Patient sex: F
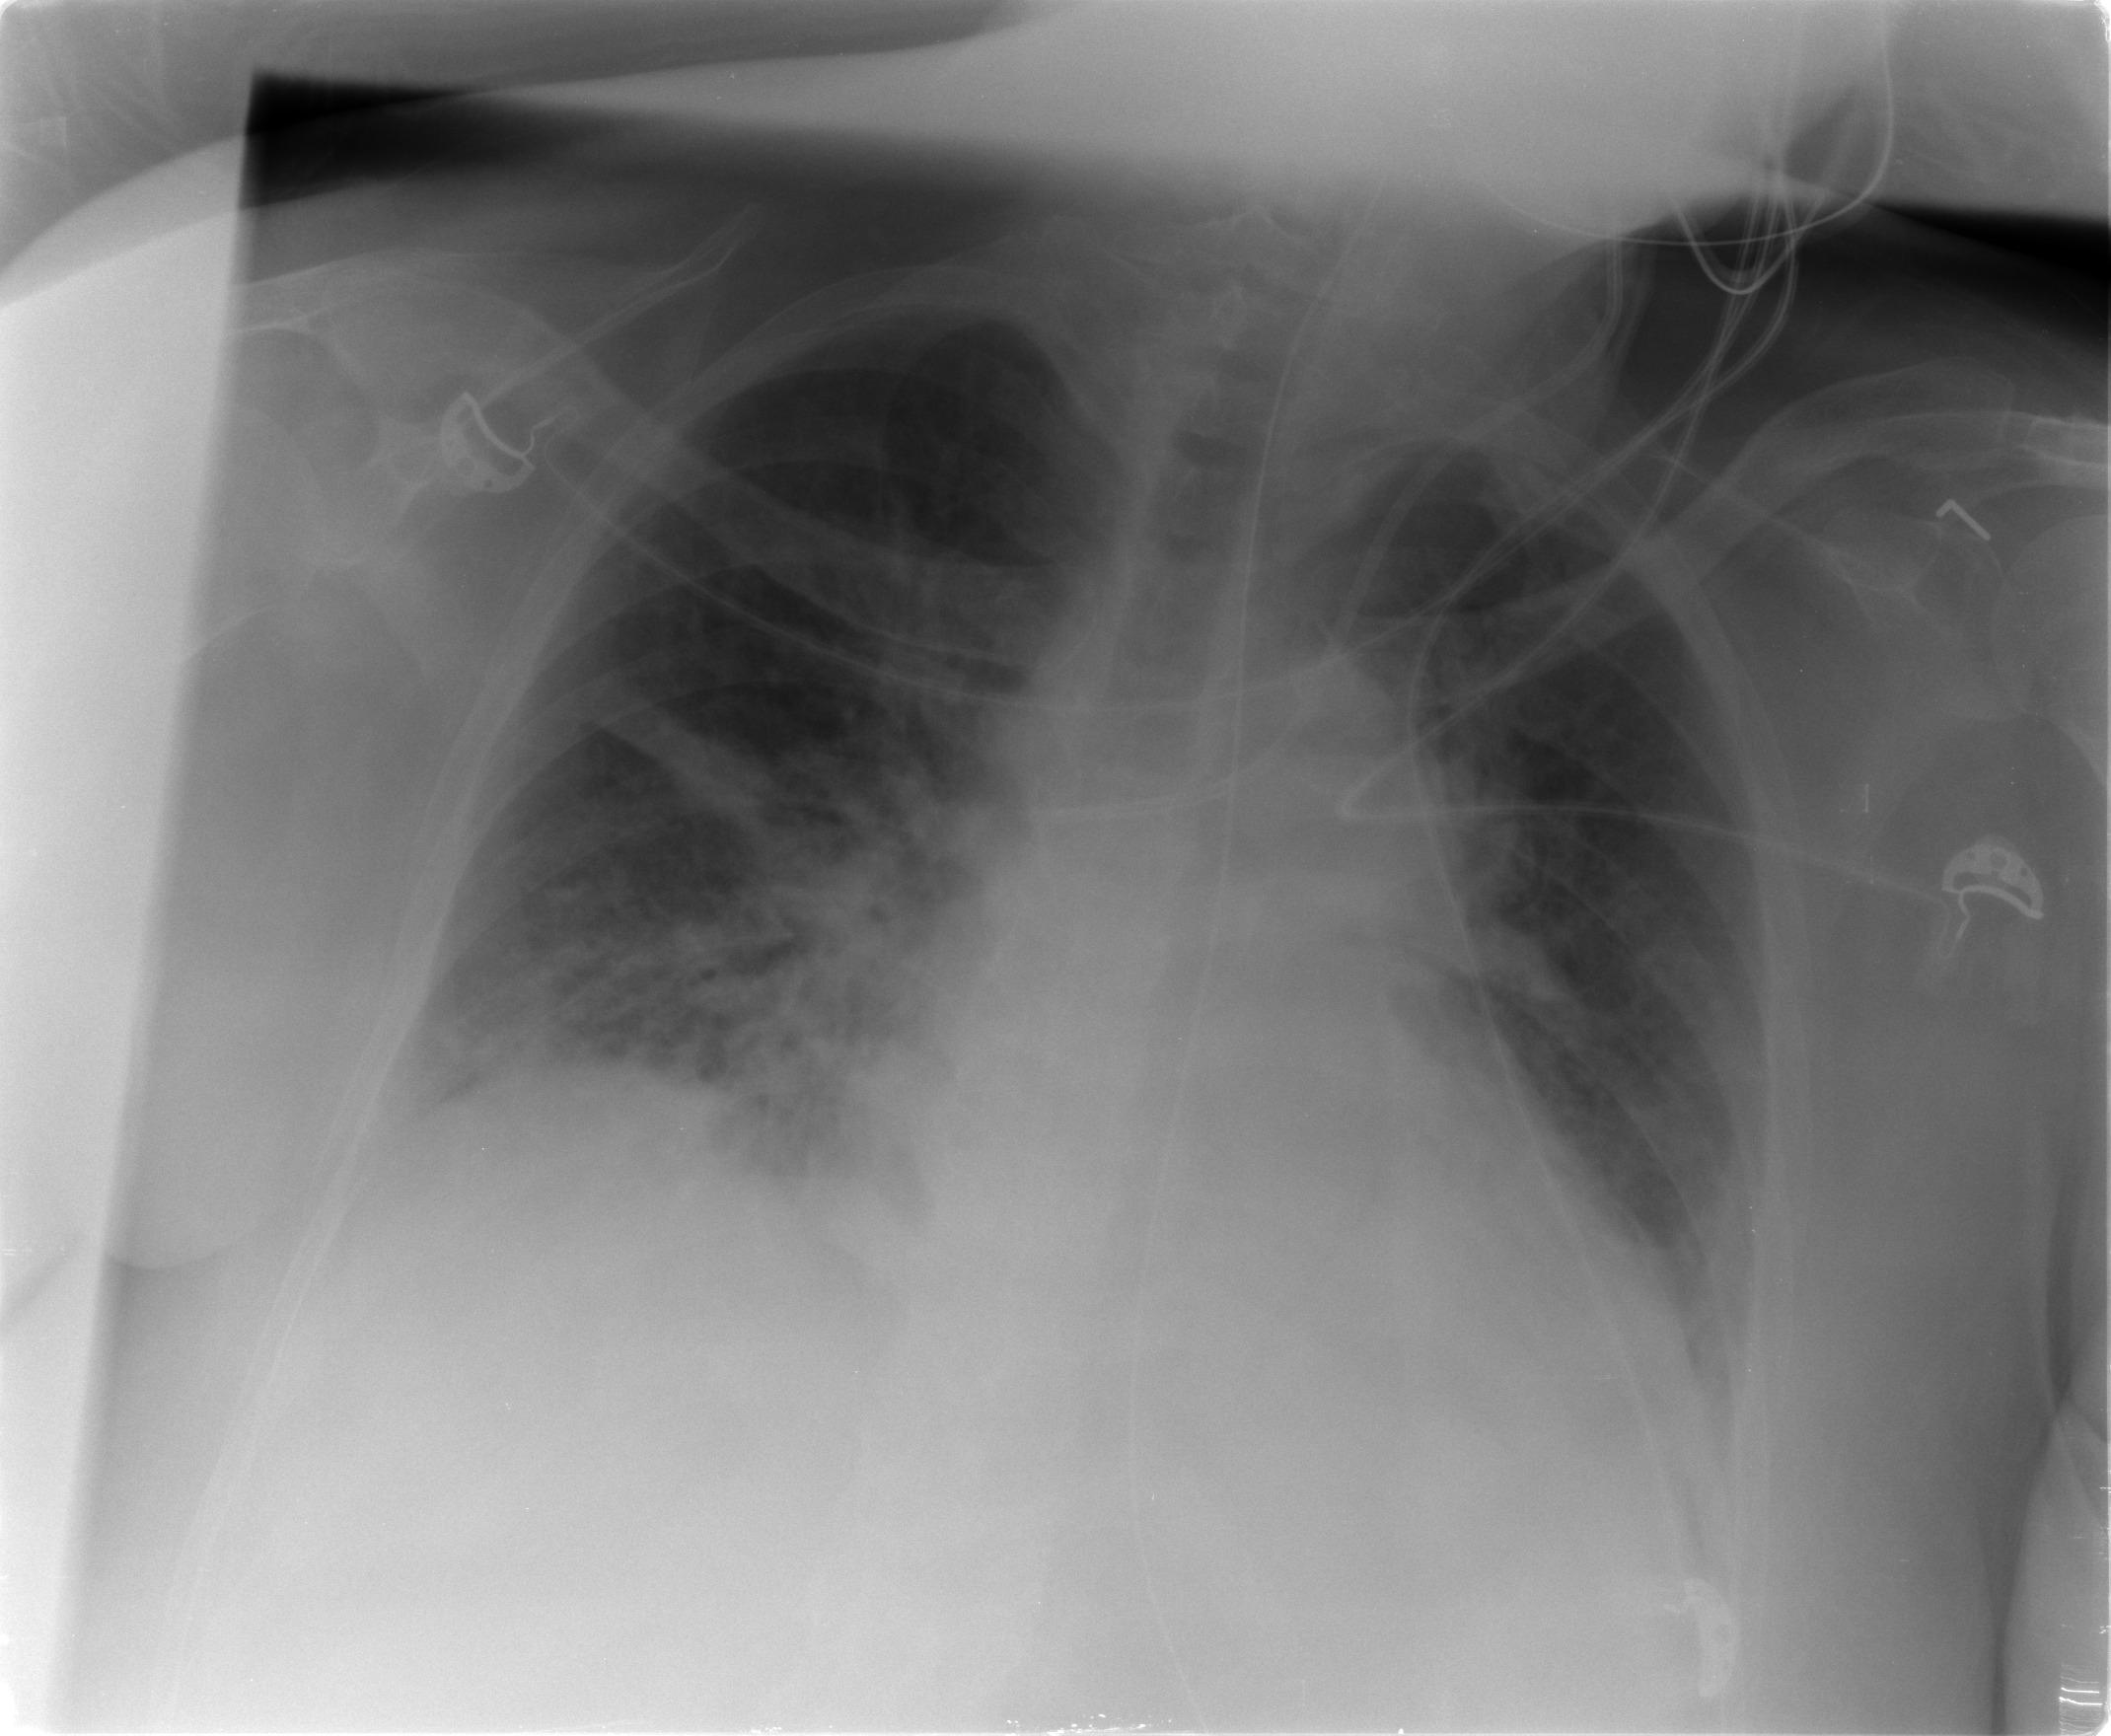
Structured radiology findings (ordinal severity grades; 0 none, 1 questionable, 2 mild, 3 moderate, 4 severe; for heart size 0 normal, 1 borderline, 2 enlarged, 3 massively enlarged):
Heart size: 2
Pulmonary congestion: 2
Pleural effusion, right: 1
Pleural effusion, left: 2
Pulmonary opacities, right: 2
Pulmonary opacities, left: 2
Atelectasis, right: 2
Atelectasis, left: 2